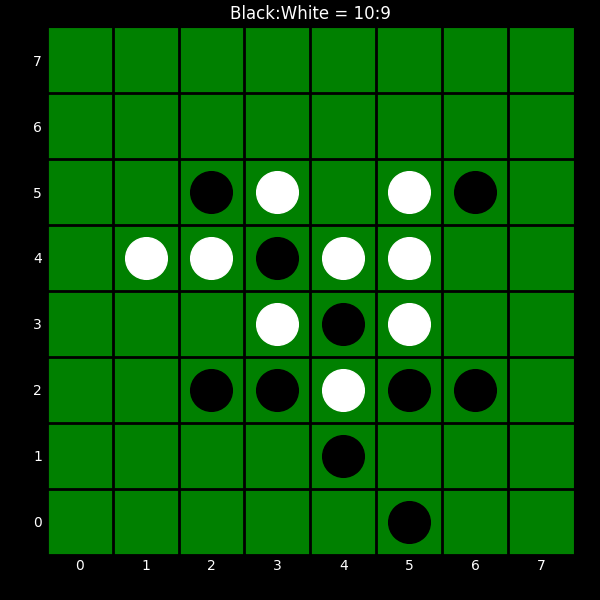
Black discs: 10
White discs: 9